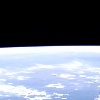
Label: sunburn